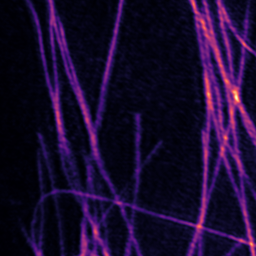
Label: Super-resolution Microtubules image